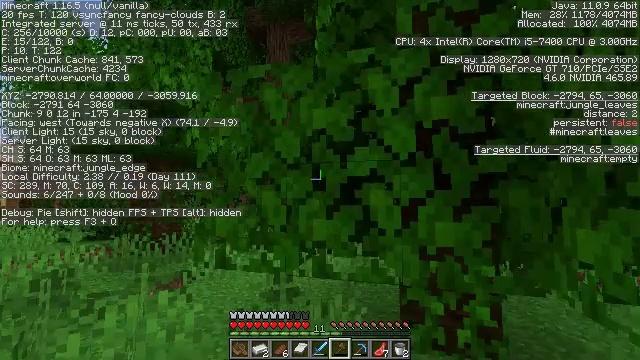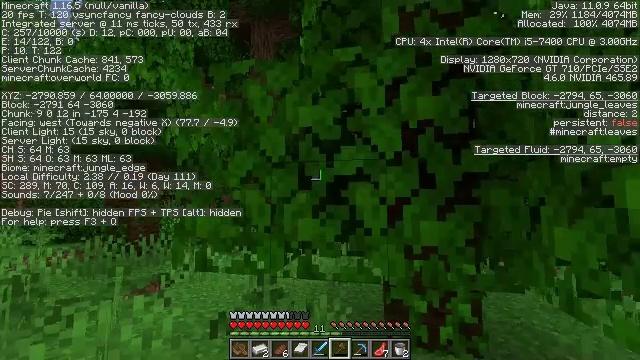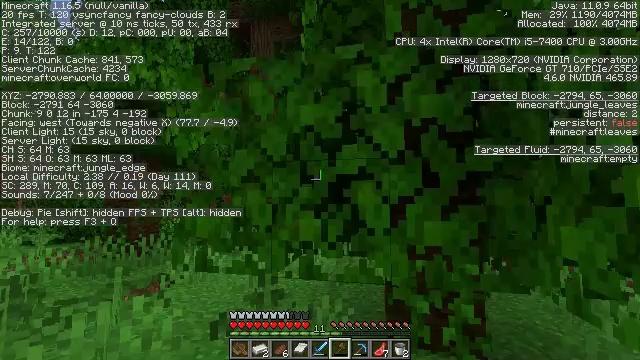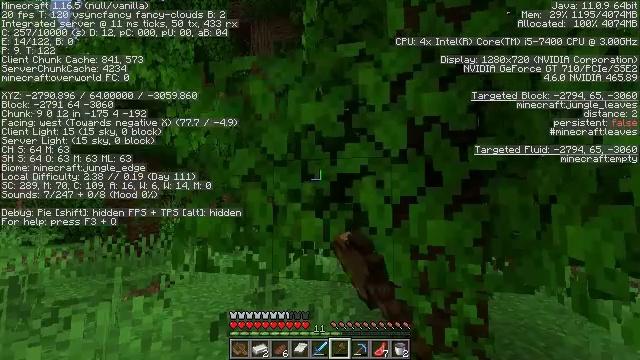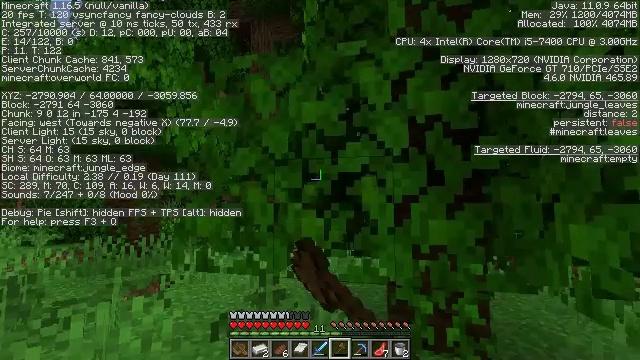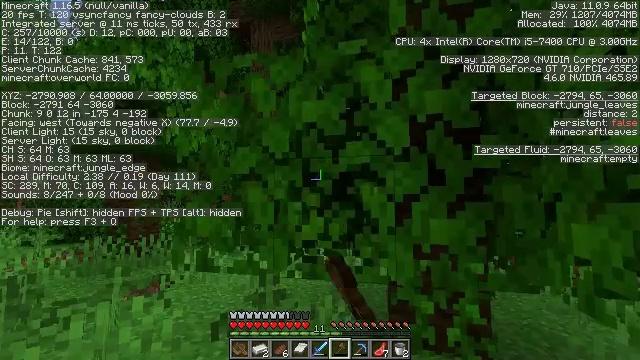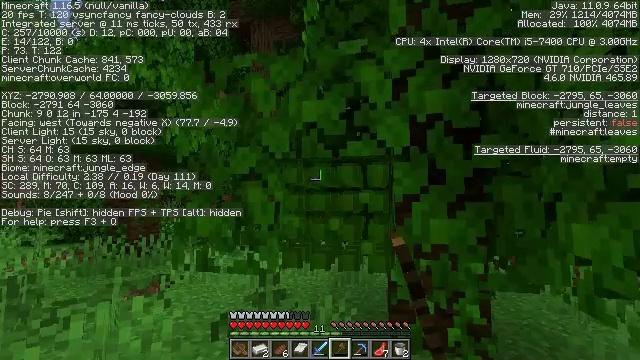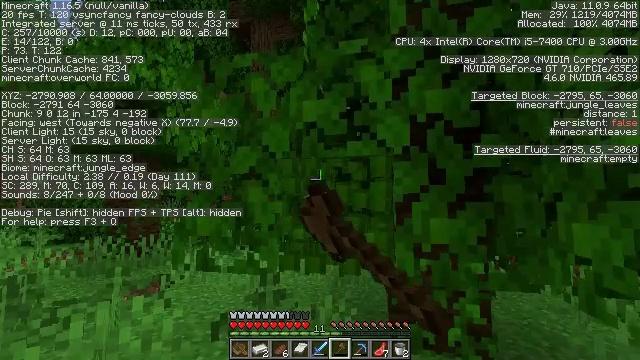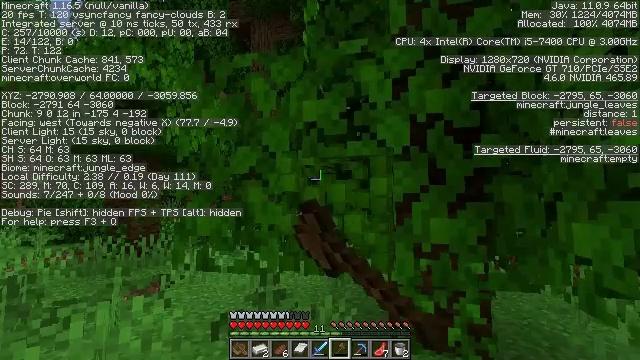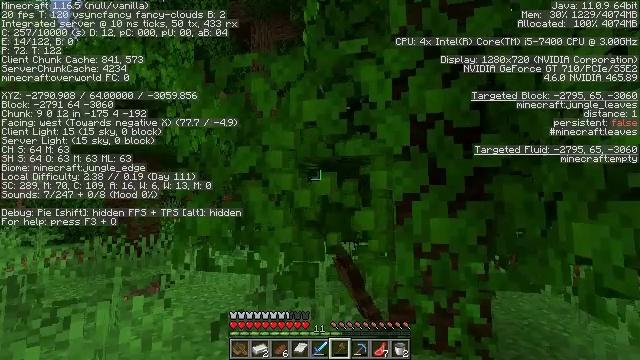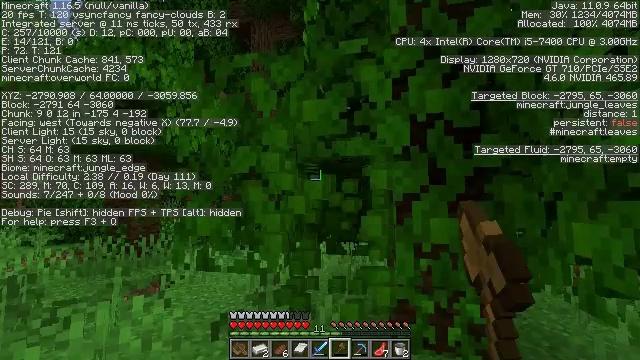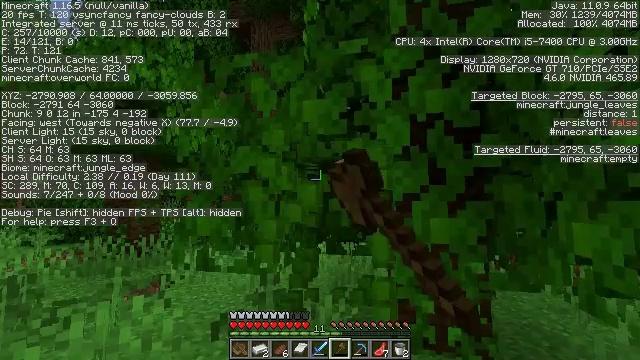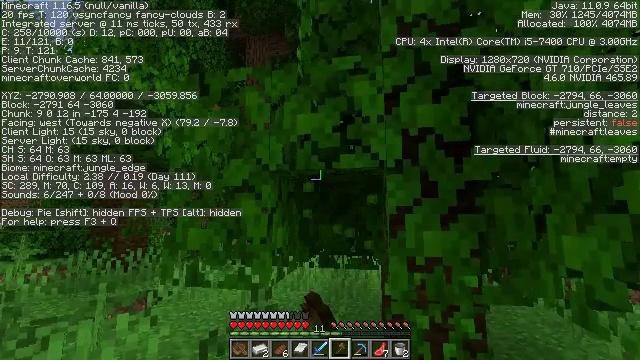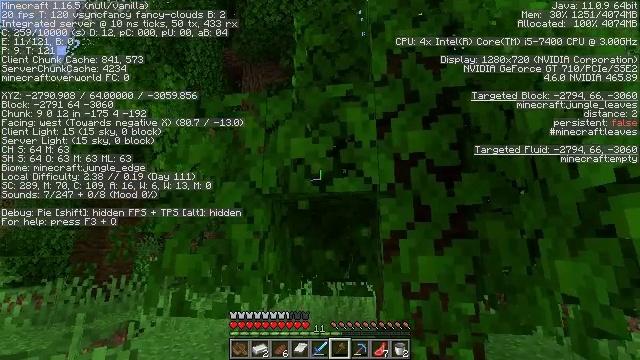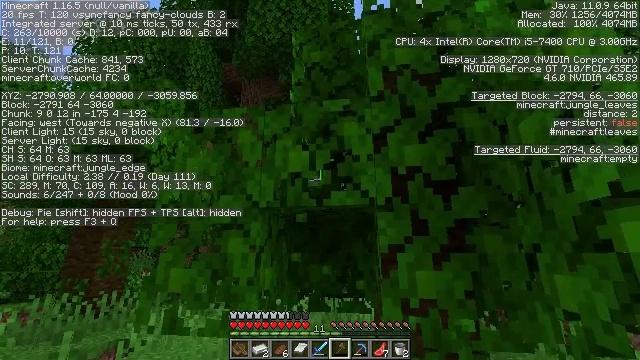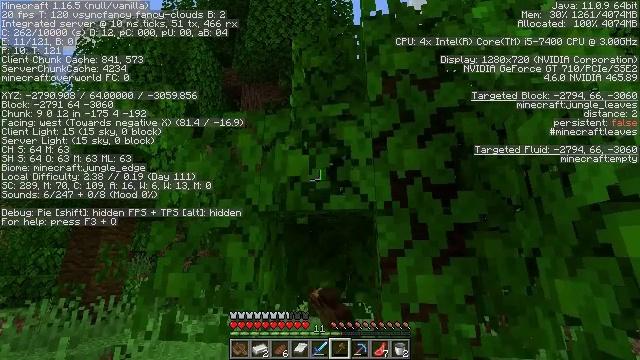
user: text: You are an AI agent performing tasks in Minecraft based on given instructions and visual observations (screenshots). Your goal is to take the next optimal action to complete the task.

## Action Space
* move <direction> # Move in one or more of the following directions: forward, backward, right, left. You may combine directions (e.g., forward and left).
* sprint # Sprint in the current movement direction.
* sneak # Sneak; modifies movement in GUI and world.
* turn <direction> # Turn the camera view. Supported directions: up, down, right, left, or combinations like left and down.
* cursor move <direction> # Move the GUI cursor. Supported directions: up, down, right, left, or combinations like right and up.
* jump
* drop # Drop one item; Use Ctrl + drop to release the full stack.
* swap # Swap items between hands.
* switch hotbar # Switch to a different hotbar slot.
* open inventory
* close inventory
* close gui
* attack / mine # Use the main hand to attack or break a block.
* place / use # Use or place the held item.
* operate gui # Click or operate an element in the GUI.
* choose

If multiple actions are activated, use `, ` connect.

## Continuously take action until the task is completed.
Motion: motion action
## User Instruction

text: Attack the jungle leaves to remove it.
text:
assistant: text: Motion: turn right, attack / mine
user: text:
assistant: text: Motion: attack / mine
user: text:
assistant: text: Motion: attack / mine
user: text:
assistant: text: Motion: attack / mine
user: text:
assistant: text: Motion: attack / mine
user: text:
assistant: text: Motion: attack / mine
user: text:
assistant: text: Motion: attack / mine
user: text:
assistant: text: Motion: attack / mine
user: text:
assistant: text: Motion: attack / mine
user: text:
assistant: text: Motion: attack / mine
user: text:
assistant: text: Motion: attack / mine
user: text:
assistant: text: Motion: turn right and up, attack / mine
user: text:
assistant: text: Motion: turn right and up, attack / mine
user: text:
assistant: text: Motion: turn up, attack / mine
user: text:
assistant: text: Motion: attack / mine
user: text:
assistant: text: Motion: attack / mine
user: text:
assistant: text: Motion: attack / mine
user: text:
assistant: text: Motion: attack / mine
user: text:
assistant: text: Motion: attack / mine
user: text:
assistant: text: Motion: attack / mine
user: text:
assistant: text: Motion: attack / mine
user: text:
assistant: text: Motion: attack / mine
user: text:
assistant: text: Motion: attack / mine